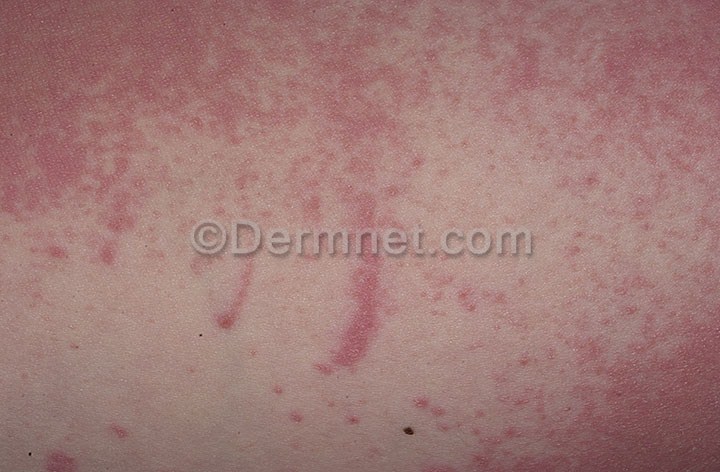
Disease: Poison Ivy Photos and other Contact Dermatitis